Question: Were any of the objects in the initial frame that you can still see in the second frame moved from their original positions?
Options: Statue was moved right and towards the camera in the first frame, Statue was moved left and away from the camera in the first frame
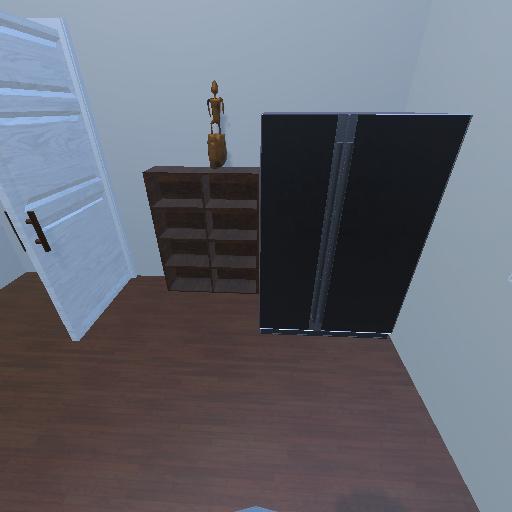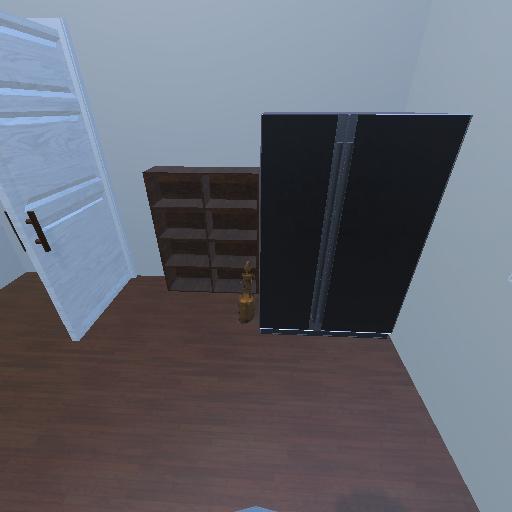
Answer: Statue was moved right and towards the camera in the first frame